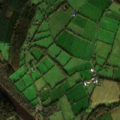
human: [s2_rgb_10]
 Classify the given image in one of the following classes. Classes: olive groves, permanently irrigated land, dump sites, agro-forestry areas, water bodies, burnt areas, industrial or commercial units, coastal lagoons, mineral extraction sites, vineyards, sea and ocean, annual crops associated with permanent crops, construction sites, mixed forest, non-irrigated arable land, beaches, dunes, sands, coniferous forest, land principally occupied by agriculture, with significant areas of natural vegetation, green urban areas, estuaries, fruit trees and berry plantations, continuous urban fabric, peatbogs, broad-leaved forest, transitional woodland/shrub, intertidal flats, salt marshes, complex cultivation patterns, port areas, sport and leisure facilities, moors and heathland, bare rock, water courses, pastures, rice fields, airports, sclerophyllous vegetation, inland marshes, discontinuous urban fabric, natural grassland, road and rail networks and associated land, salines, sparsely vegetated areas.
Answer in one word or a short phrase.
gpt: non-irrigated arable land, pastures, mixed forest, water courses